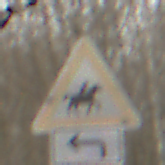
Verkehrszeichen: ReiterLinks
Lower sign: RichtungsangabeDurchPfeile2
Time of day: MorningAfternoon
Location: Outdoor (Nature)
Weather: PartlyCloudy
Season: Winter
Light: Natural